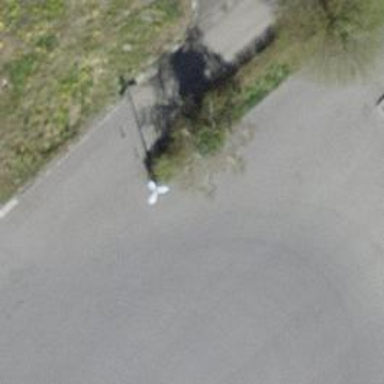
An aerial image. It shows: Bollard barrier.